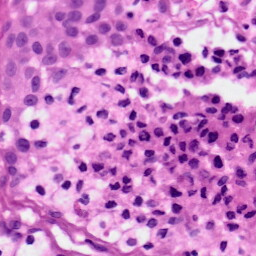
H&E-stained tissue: Skin